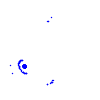
Particle: electron